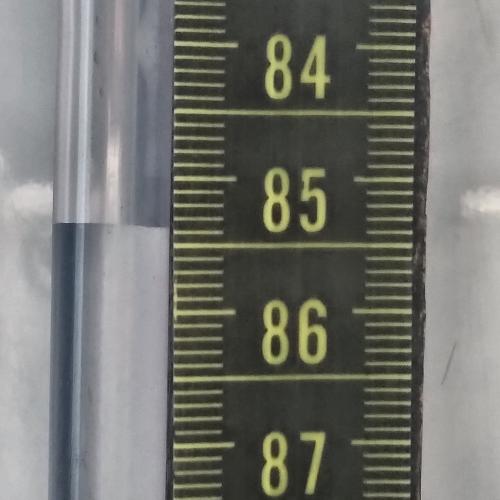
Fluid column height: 85.4 cm